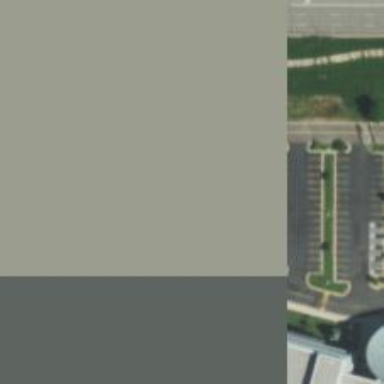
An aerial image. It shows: Parking space is available.